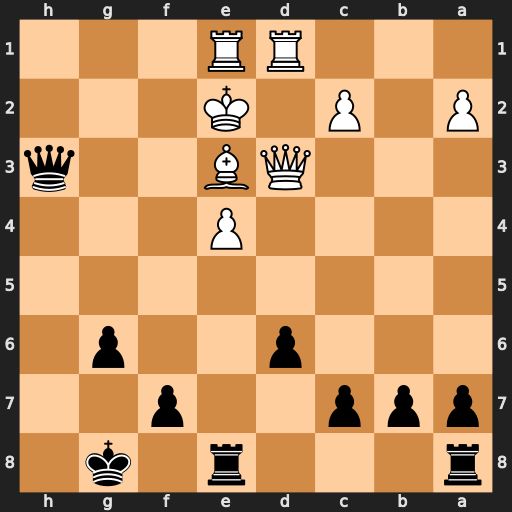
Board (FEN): r3r1k1/ppp2p2/3p2p1/8/4P3/3QB2q/P1P1K3/3RR3
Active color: b
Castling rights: -
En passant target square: -
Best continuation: Qg2+ Bf2 Rxe4+ Qxe4 Qxe4+